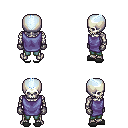
a pixel art fantasy rpg character, male body template, skeleton, chain tabard jacket, teal pants, white cyan short mohawk hairstyle, metal gloves, gray slippers, four views (front, back, left, right), 2x2 character sprite sheet, small pixel art, hard edges, no anti-aliasing